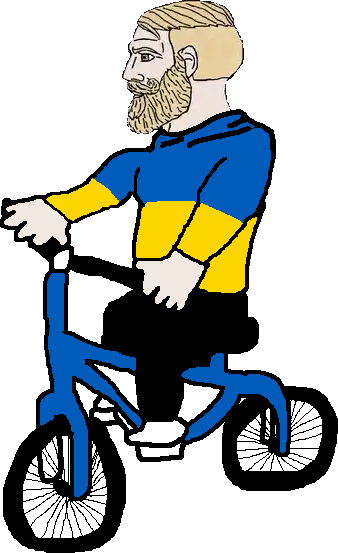
Label: 4_Yes_Chad